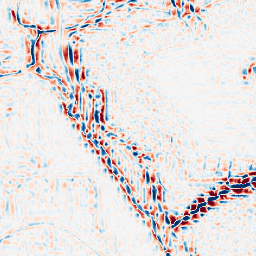
Category: wavelet
Decomposition family: wavelet_reverse_biorthogonal
Decomposition parameters: wavelet: rbio2.4
level: 3
Upsampling method: quartic
Upsampling parameters: scale: 2
Upsampling scale: 2